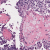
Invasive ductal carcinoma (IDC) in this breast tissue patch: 0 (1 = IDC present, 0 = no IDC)